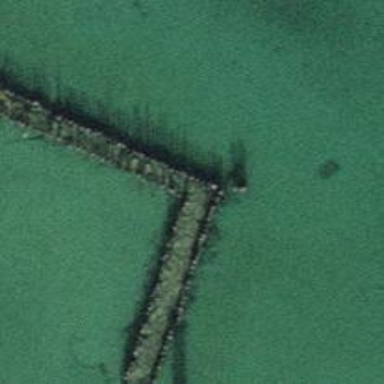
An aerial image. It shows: Man-made groyne.